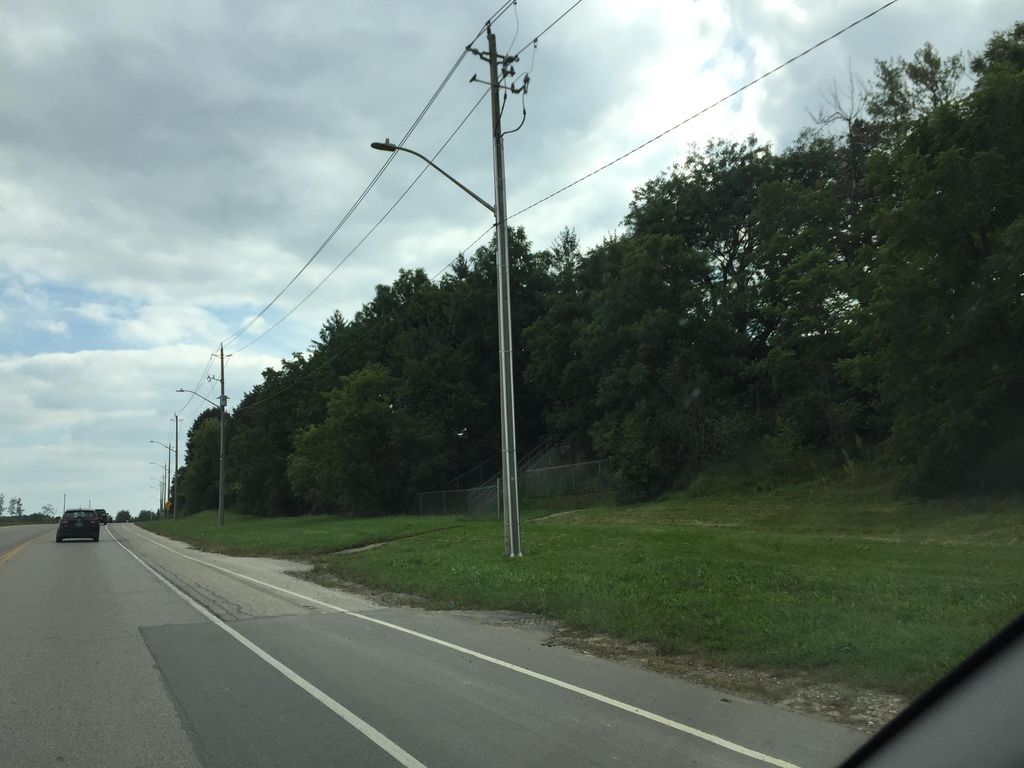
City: kitchener-waterloo